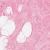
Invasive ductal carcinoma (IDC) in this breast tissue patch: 0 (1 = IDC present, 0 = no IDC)